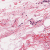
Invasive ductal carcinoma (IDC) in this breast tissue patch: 0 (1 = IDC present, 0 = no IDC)